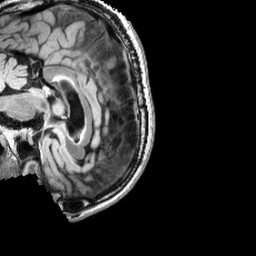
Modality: FLAIR
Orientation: sagittal
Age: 47
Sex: male
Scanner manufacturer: siemens
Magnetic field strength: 3 T
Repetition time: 5 s
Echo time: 0.387 s